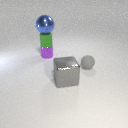
large blue metal sphere above small green rubber cylinder